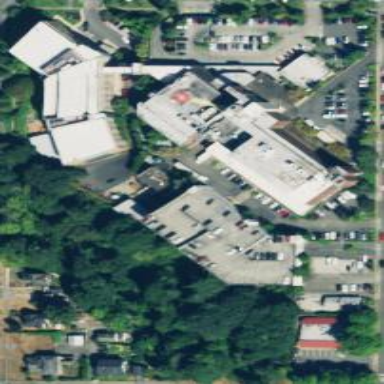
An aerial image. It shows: Healthcare facility identified as hospital.